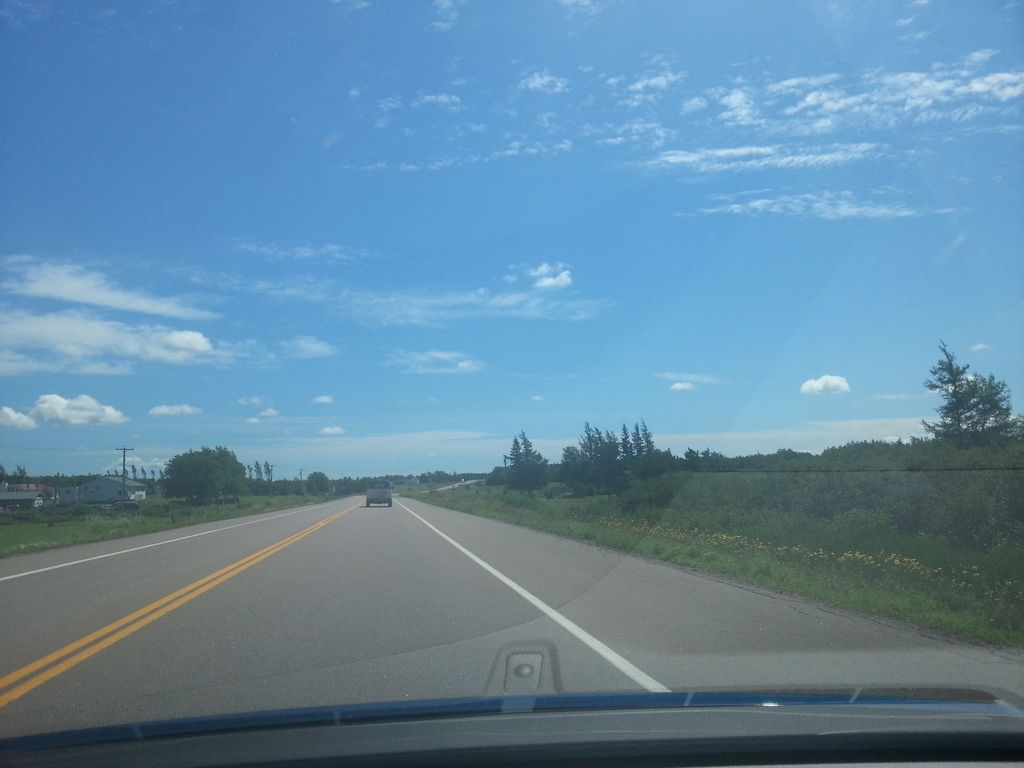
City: charlottetown